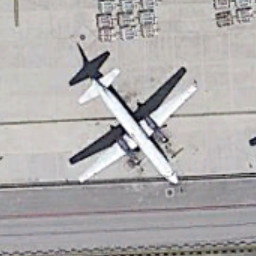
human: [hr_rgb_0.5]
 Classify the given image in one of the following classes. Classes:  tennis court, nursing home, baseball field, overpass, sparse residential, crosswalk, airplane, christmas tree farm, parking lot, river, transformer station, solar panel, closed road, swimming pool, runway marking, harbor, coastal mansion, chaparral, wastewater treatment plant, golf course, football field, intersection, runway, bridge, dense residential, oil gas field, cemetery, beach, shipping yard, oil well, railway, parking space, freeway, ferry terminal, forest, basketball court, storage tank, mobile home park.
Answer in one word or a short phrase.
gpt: airplane